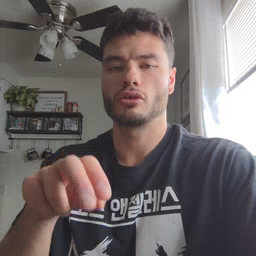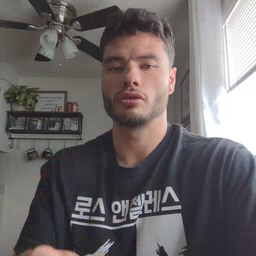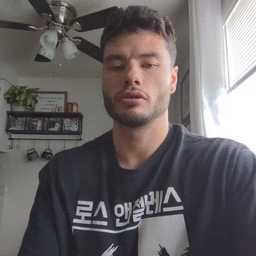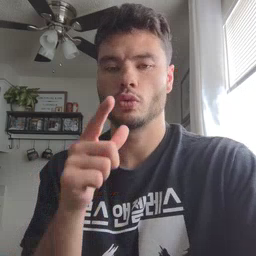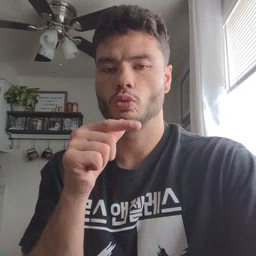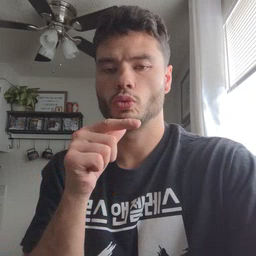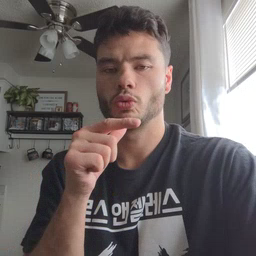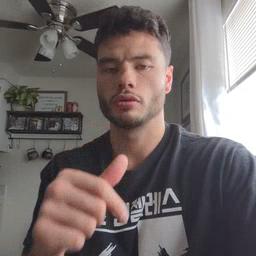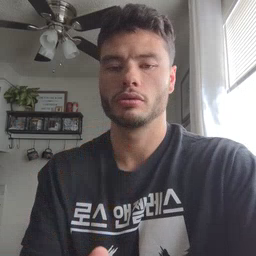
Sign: who